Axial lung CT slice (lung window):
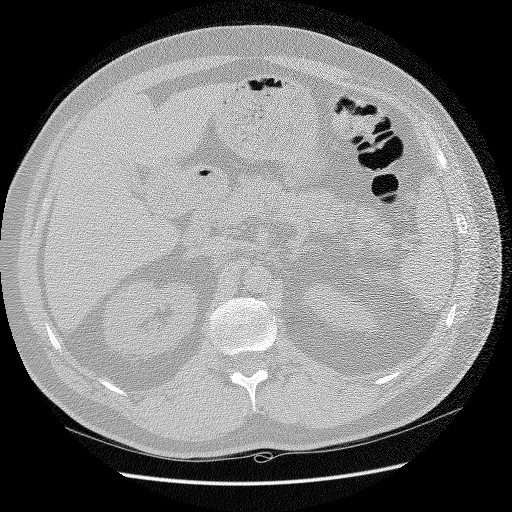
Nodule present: no